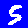
Digit: 5